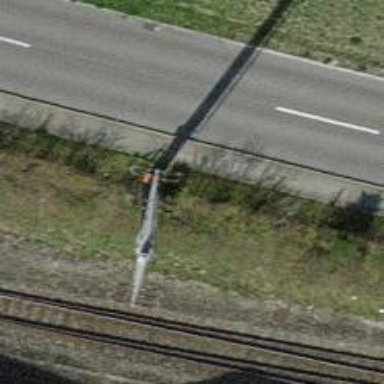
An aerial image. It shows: Pole with roofed pipeline marker.